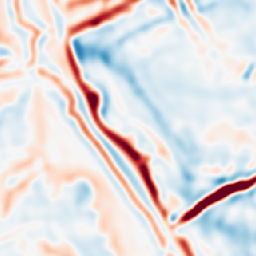
Category: multiscale
Decomposition family: log
Decomposition parameters: sigma: 5
Upsampling method: nearest
Upsampling parameters: scale: 8
Upsampling scale: 8